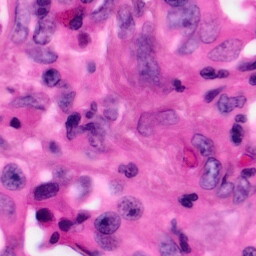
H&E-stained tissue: Pancreatic